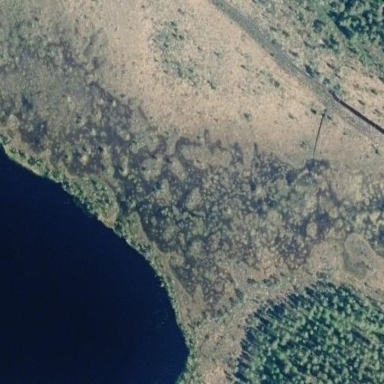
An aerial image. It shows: Marsh wetland.